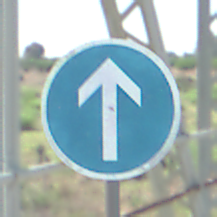
Verkehrszeichen: VorgeschriebeneFahrtrichtungGeradeaus
Umgebung: Outdoor, Special
Tageszeit: MorningAfternoon
Wetter: Clear
Licht: Natural
Jahreszeit: NotSpecified
Kontrast: HighContrast